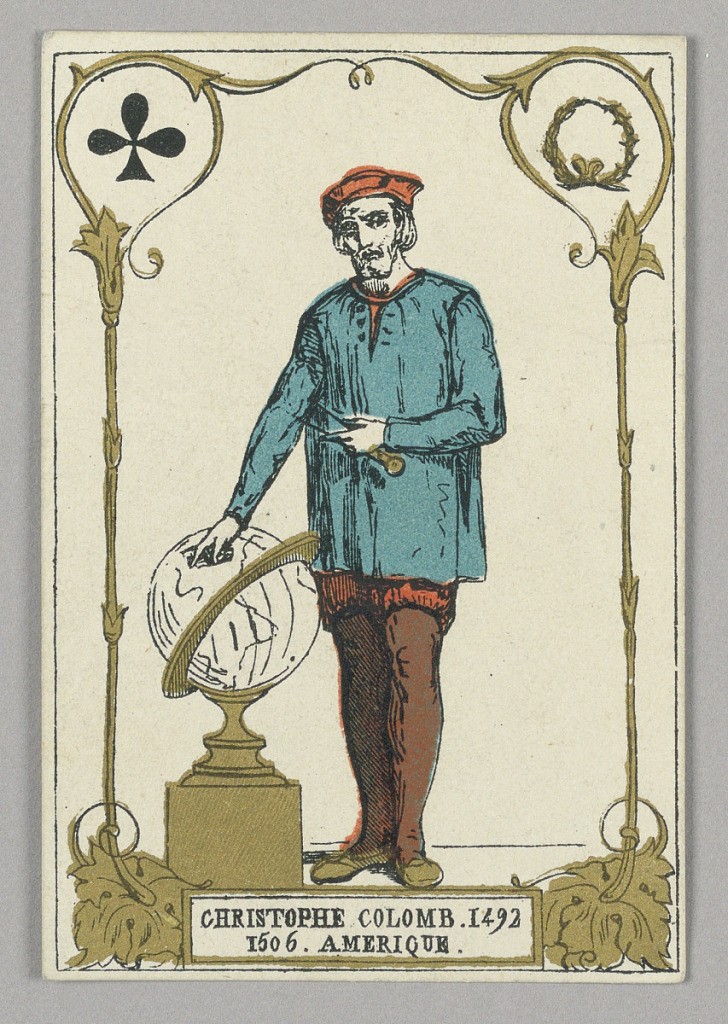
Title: Christopher Columbus, Playing Card from Set of "Cartes héroïques" or "Des grands hommes"
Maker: Eugène Moreau, French, active 19th c.
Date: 1871
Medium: Stencil-colored lithograph on paper
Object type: Playing card
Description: Playing card from a set of "Cartes héroïques" or "Des grands hommes"